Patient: sex M, age 85
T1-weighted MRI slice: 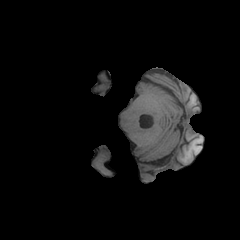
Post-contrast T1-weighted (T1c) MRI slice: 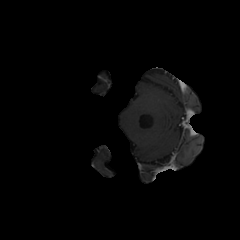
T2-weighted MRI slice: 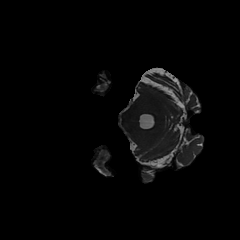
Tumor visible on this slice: no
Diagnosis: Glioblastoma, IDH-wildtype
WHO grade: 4